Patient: sex F, age 63
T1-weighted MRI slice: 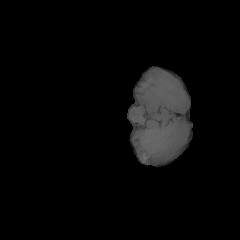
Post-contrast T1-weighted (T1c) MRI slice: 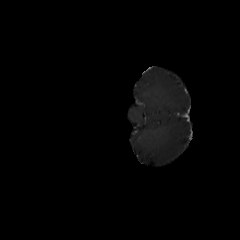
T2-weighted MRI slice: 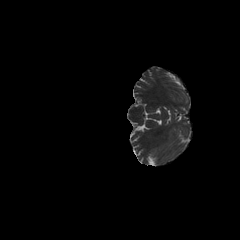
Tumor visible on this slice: no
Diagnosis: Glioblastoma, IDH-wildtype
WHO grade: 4